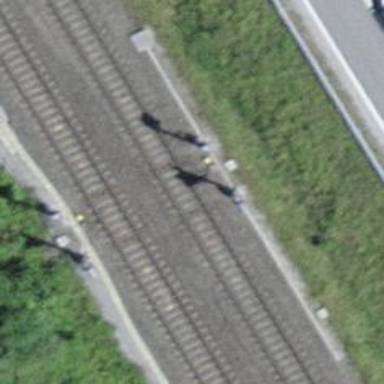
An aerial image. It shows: Railway signal.